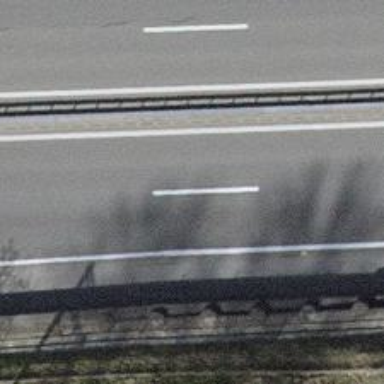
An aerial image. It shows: View of motorway.